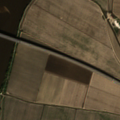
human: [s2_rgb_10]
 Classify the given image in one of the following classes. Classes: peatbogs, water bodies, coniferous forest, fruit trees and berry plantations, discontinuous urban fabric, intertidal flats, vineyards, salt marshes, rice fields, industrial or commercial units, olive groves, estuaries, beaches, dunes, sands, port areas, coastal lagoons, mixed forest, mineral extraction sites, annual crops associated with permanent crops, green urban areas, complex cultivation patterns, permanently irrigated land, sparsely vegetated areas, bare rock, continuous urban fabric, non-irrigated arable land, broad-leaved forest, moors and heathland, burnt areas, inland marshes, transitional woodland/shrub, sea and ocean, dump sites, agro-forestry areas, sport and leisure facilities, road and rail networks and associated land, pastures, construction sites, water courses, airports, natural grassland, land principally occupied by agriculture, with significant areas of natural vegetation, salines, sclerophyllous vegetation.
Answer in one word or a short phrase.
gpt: permanently irrigated land, water courses